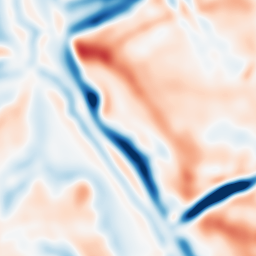
Category: multiscale
Decomposition family: dog
Decomposition parameters: sigma_low: 5
sigma_high: 5
Upsampling method: quintic
Upsampling parameters: scale: 2
Upsampling scale: 2